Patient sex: F
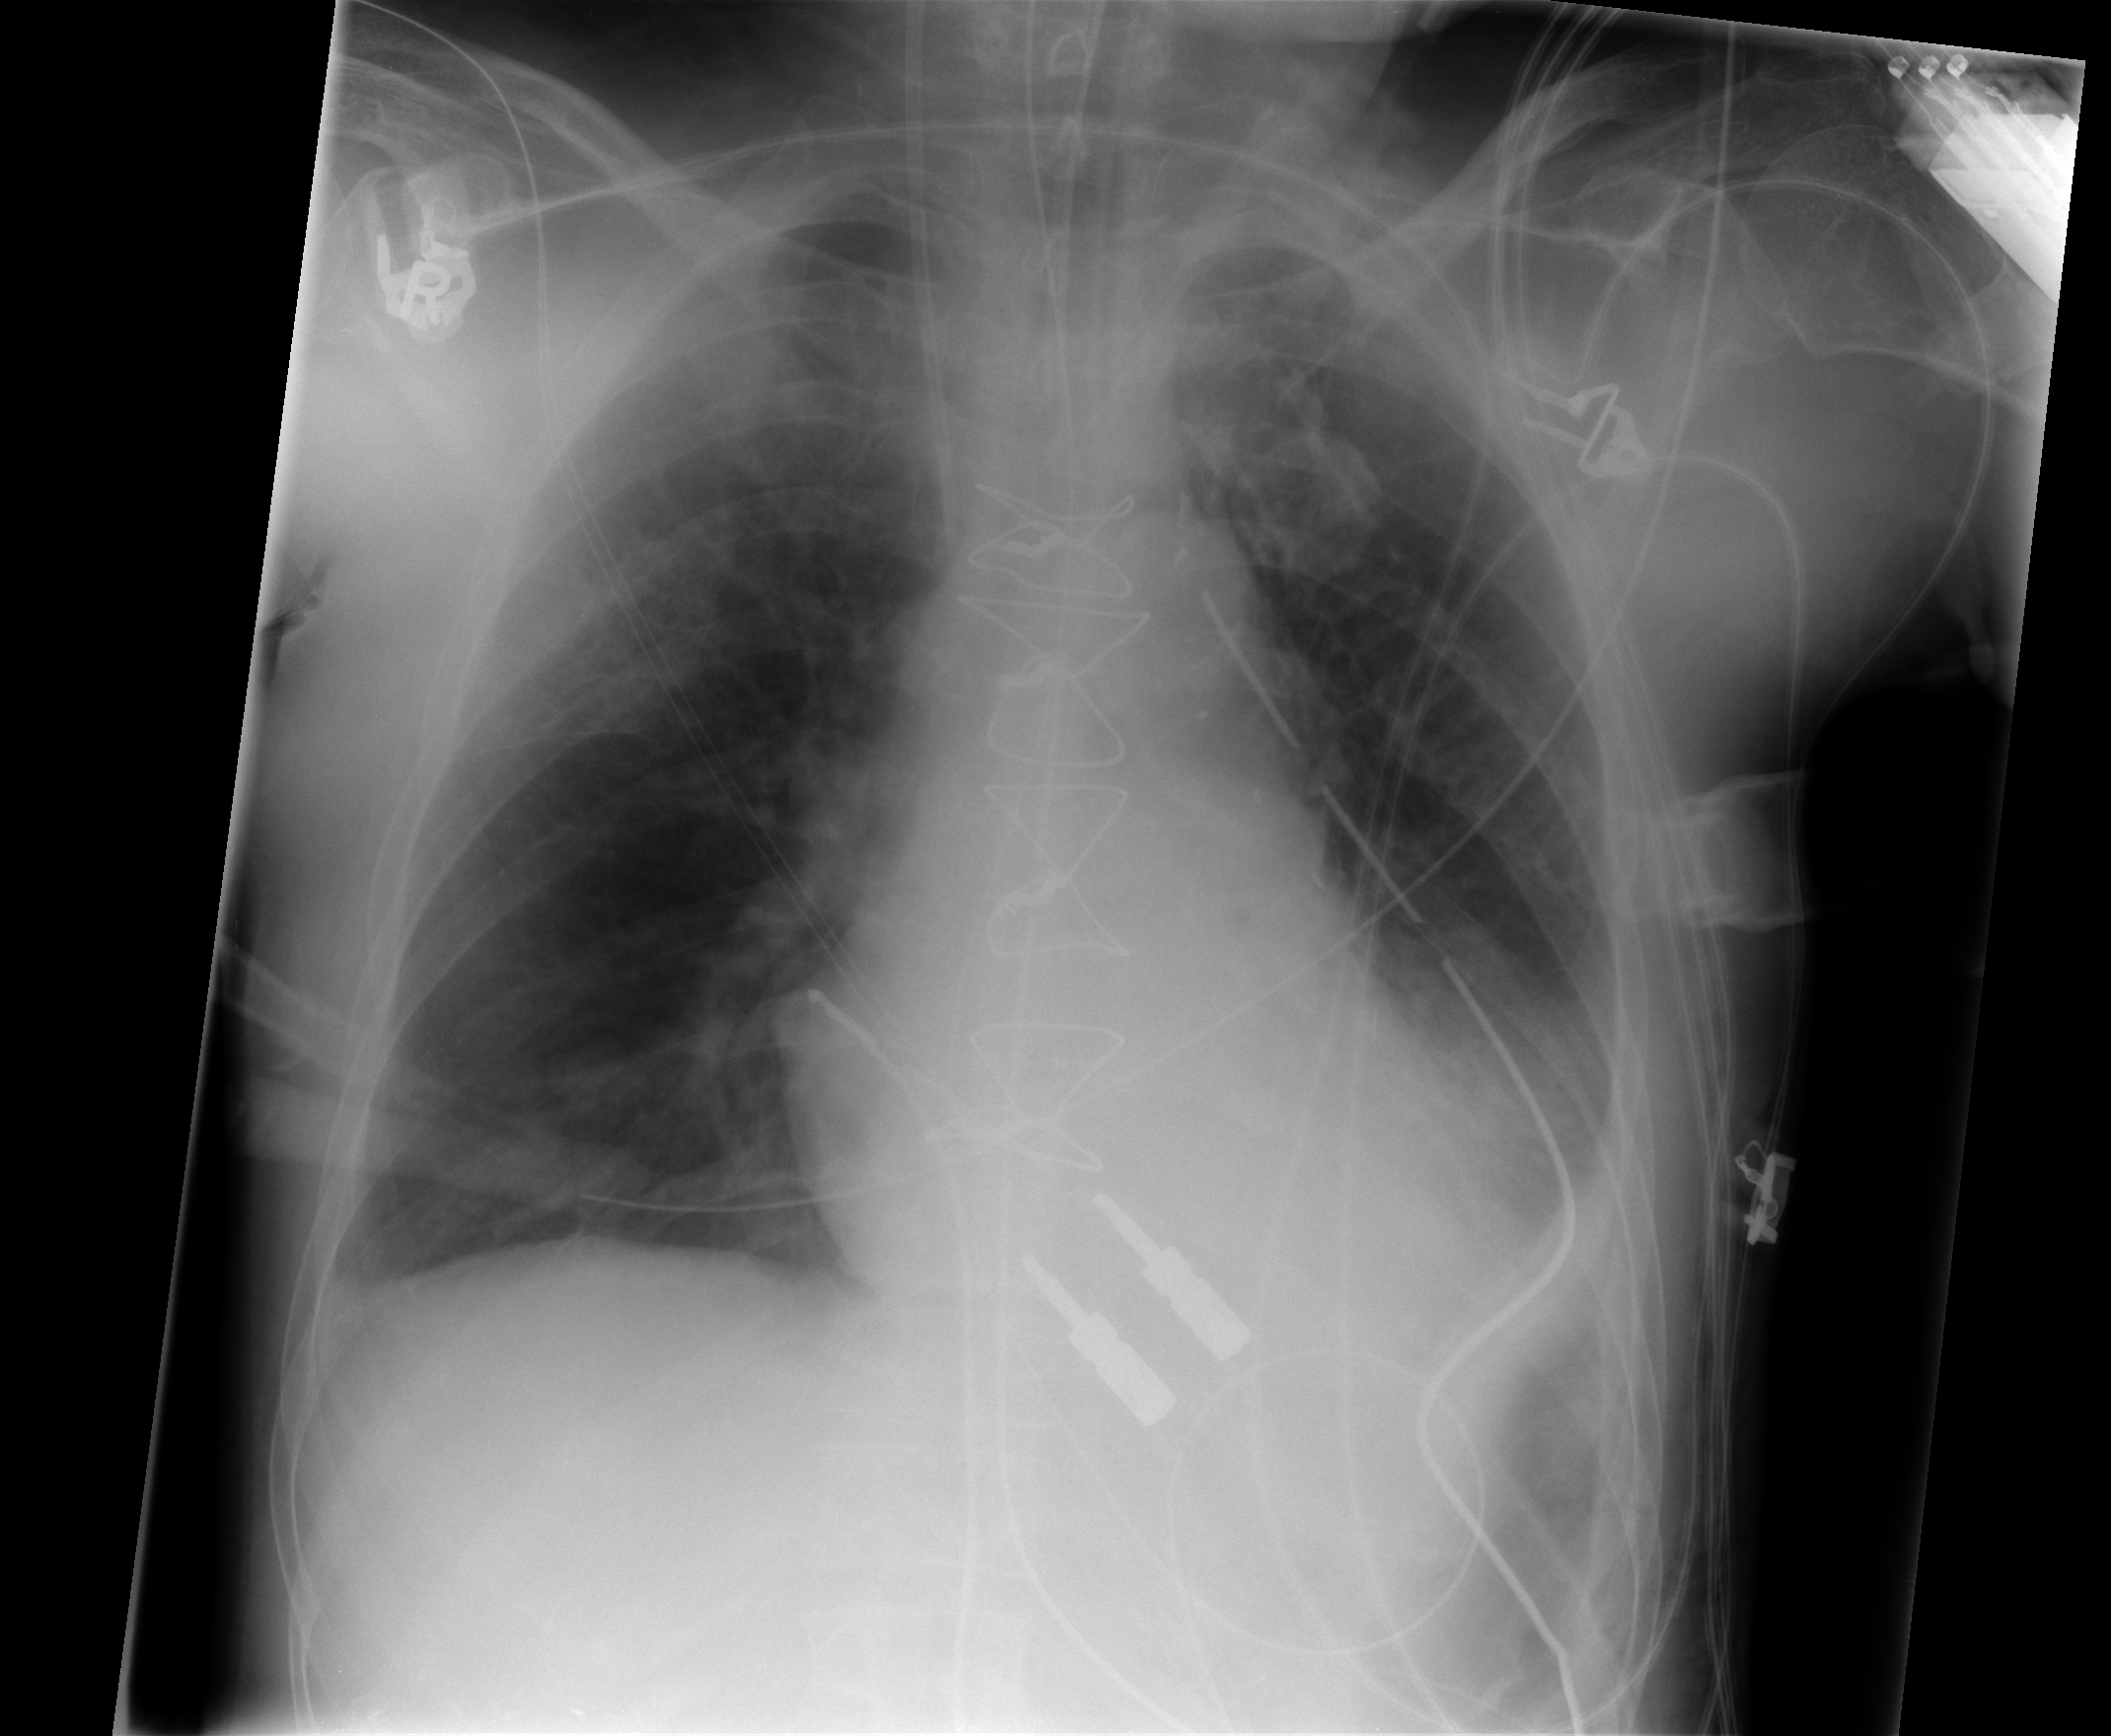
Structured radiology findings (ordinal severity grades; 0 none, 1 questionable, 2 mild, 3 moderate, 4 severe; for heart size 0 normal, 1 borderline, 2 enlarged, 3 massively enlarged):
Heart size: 0
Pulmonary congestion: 2
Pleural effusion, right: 0
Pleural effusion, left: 2
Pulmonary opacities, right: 2
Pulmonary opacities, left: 0
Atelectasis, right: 2
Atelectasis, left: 2